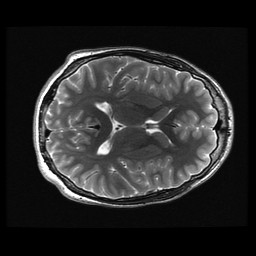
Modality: T2w
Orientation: axial
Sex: male
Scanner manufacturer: ge
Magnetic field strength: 3 T
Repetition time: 5 s
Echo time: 0.1015 s